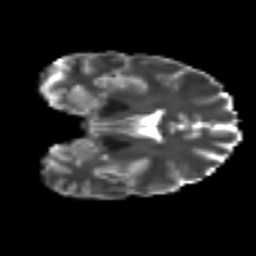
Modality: T2w
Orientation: coronal
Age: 19
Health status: ill
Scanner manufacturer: philips
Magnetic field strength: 3 T
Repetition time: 9 s
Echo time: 0.127 s